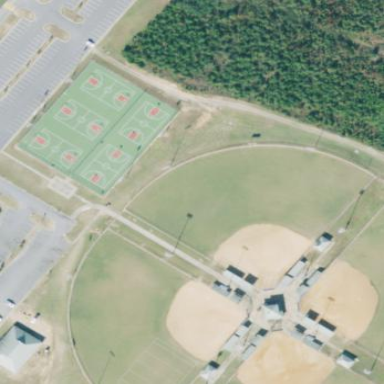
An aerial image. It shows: Baseball pitch for leisure and sports activities.